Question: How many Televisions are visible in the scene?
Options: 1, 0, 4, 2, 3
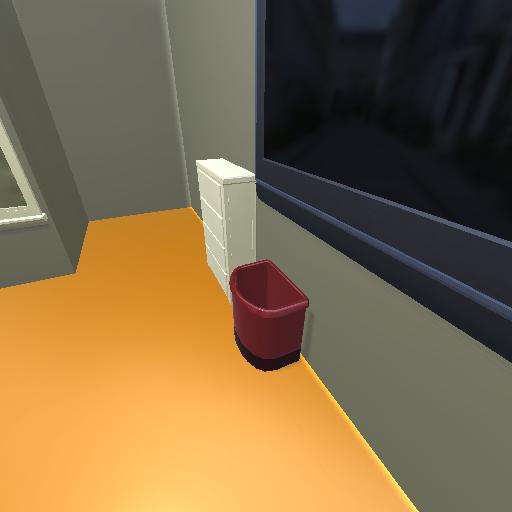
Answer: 1